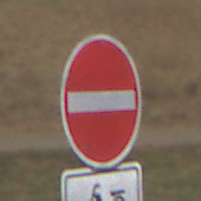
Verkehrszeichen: VerbotDerEinfahrt
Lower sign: EinspurigeFahrzeugeFrei2
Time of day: Midday
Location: Outdoor (RoadRail)
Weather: Clear
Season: Summer
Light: Natural